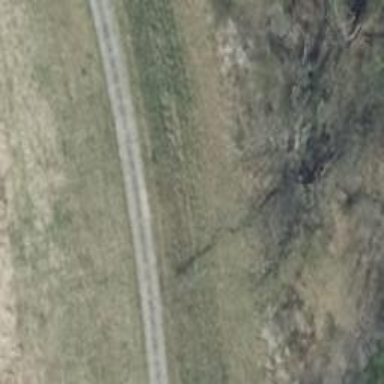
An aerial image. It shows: Track road with grade1 track type and embankment.